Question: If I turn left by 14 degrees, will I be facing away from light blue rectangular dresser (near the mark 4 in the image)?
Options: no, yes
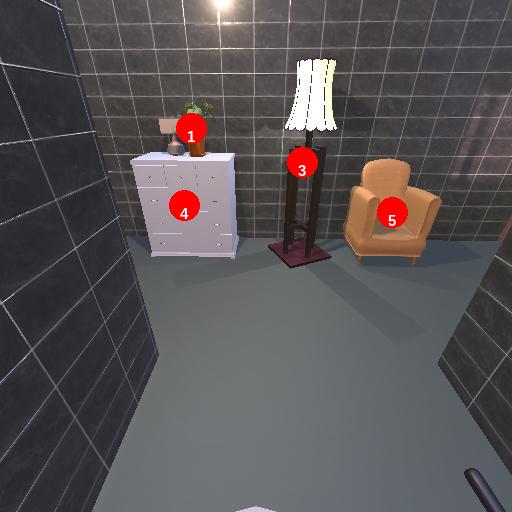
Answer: no